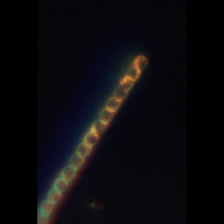
Taxon: Skeletonema
Group: Diatoms